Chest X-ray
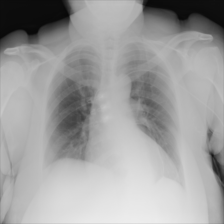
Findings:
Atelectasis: negative
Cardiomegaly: negative
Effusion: negative
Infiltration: negative
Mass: negative
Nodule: negative
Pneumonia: negative
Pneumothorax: negative
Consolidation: negative
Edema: negative
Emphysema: negative
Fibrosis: negative
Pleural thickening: negative
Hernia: negative